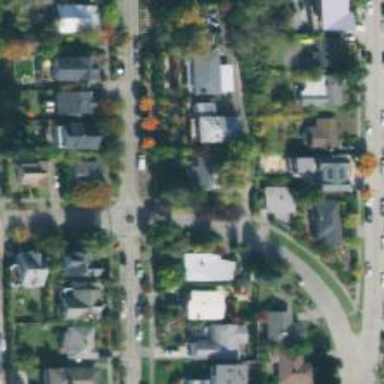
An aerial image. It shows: Alley classified as service road.